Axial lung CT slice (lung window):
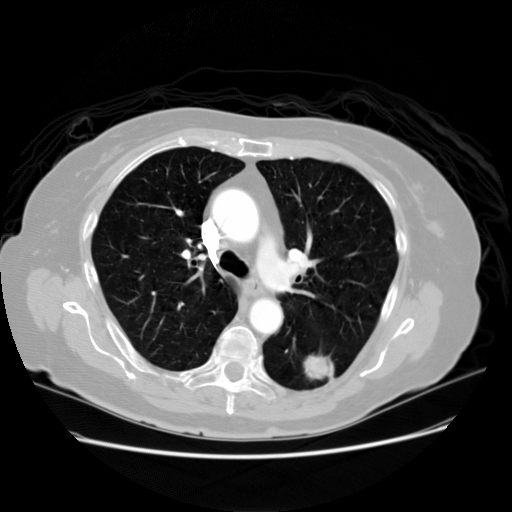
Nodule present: yes
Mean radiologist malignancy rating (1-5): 4.75